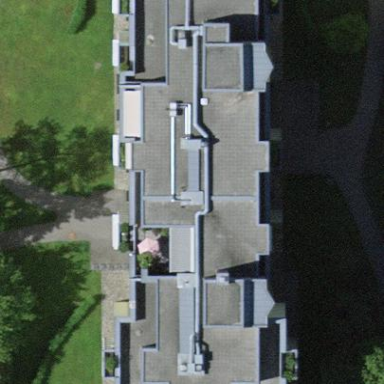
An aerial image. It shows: Building with apartments and flat roof.